Interaction volume radius: 10 \u00c5
Interaction volume height: 30 \u00c5
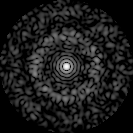
Disorder parameter: 0.8507